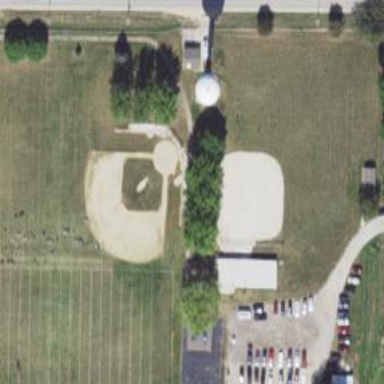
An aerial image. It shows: Baseball pitch for leisure and sports activities.